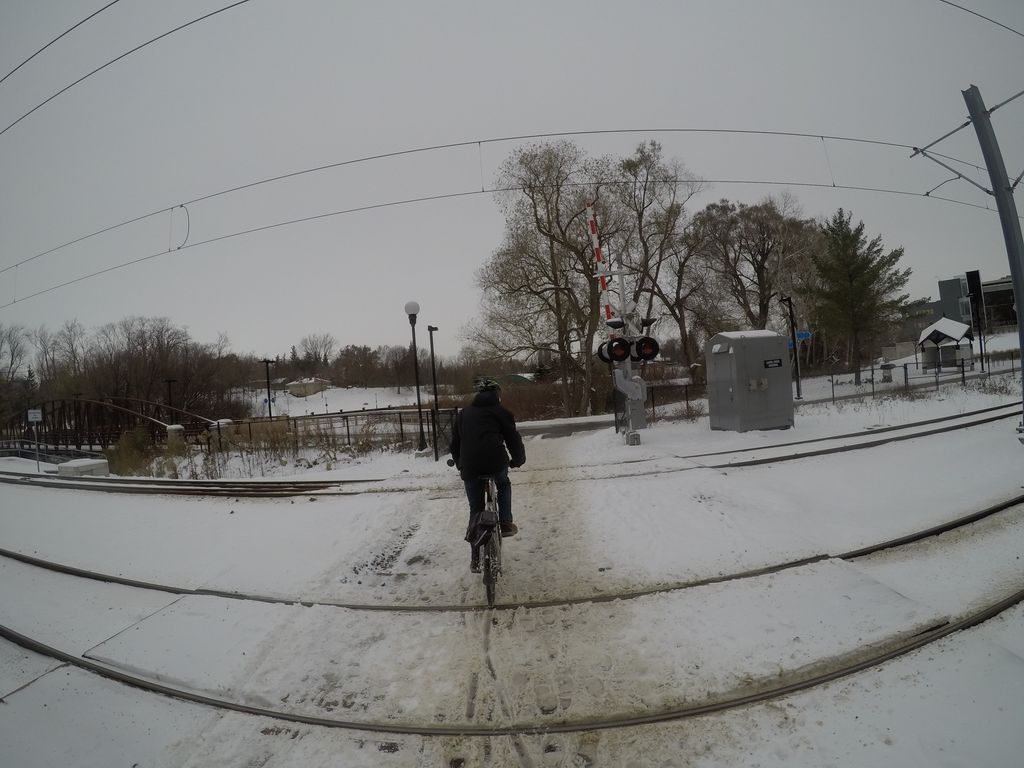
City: kitchener-waterloo